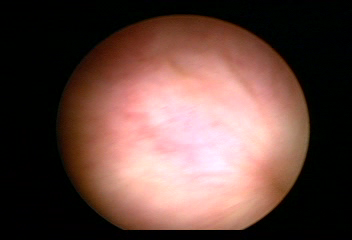
Modality: WLC
Class: Normal mucosa
Bladder cancer association: No